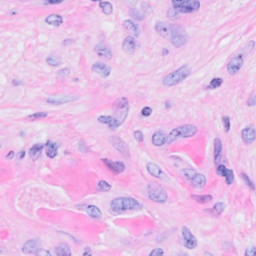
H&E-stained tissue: Breast